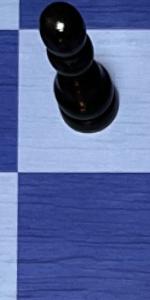
Label: Empty